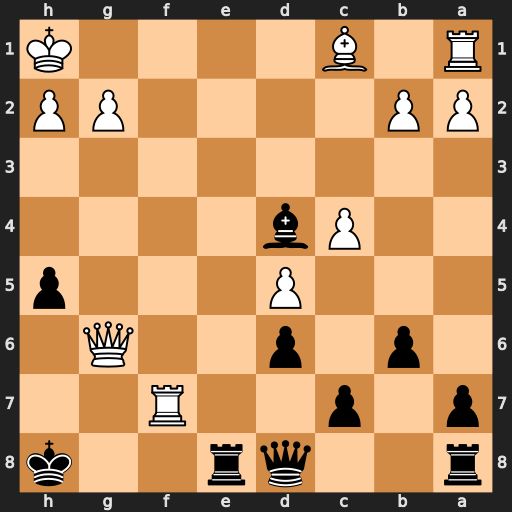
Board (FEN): r2qr2k/p1p2R2/1p1p2Q1/3P3p/2Pb4/8/PP4PP/R1B4K
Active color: b
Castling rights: -
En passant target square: -
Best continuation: Re1+ Rf1 Rxf1#